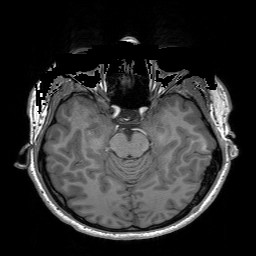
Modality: T1w
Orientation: coronal